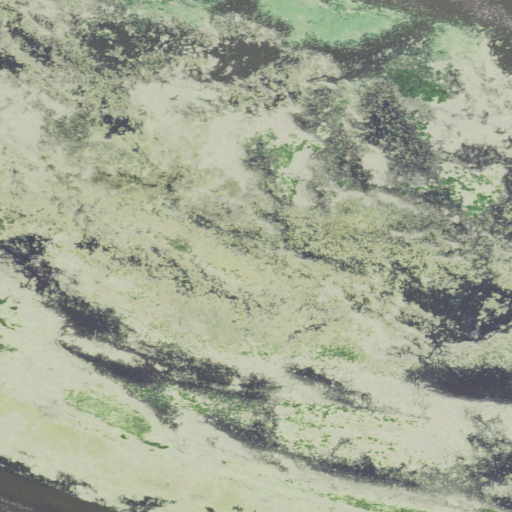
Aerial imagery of island in Michigan named Martinique Island containing herbaceous wetlands, woody wetlands, and open water